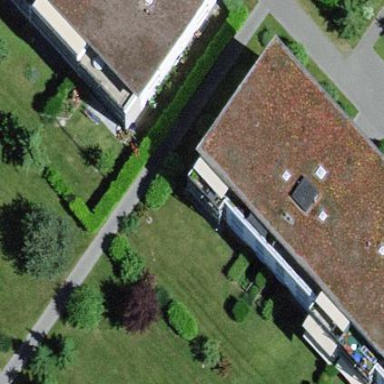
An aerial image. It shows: Building with apartments and flat roof.